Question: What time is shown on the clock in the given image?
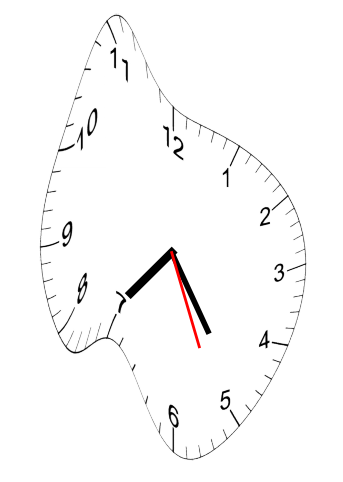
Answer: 07:24:26